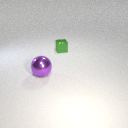
small green metal cube behind large purple metal sphere